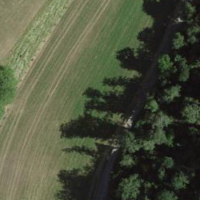
EUNIS habitat code: 24
Species observed at this site:
Lathyrus vernus